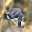
Label: 9